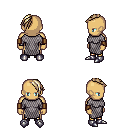
a pixel art fantasy rpg character, male body template, human, tanned skin, chain mail, gold greaves, white blonde long mohawk hairstyle, leather bracers, metal boots, four views (front, back, left, right), 2x2 character sprite sheet, small pixel art, hard edges, no anti-aliasing